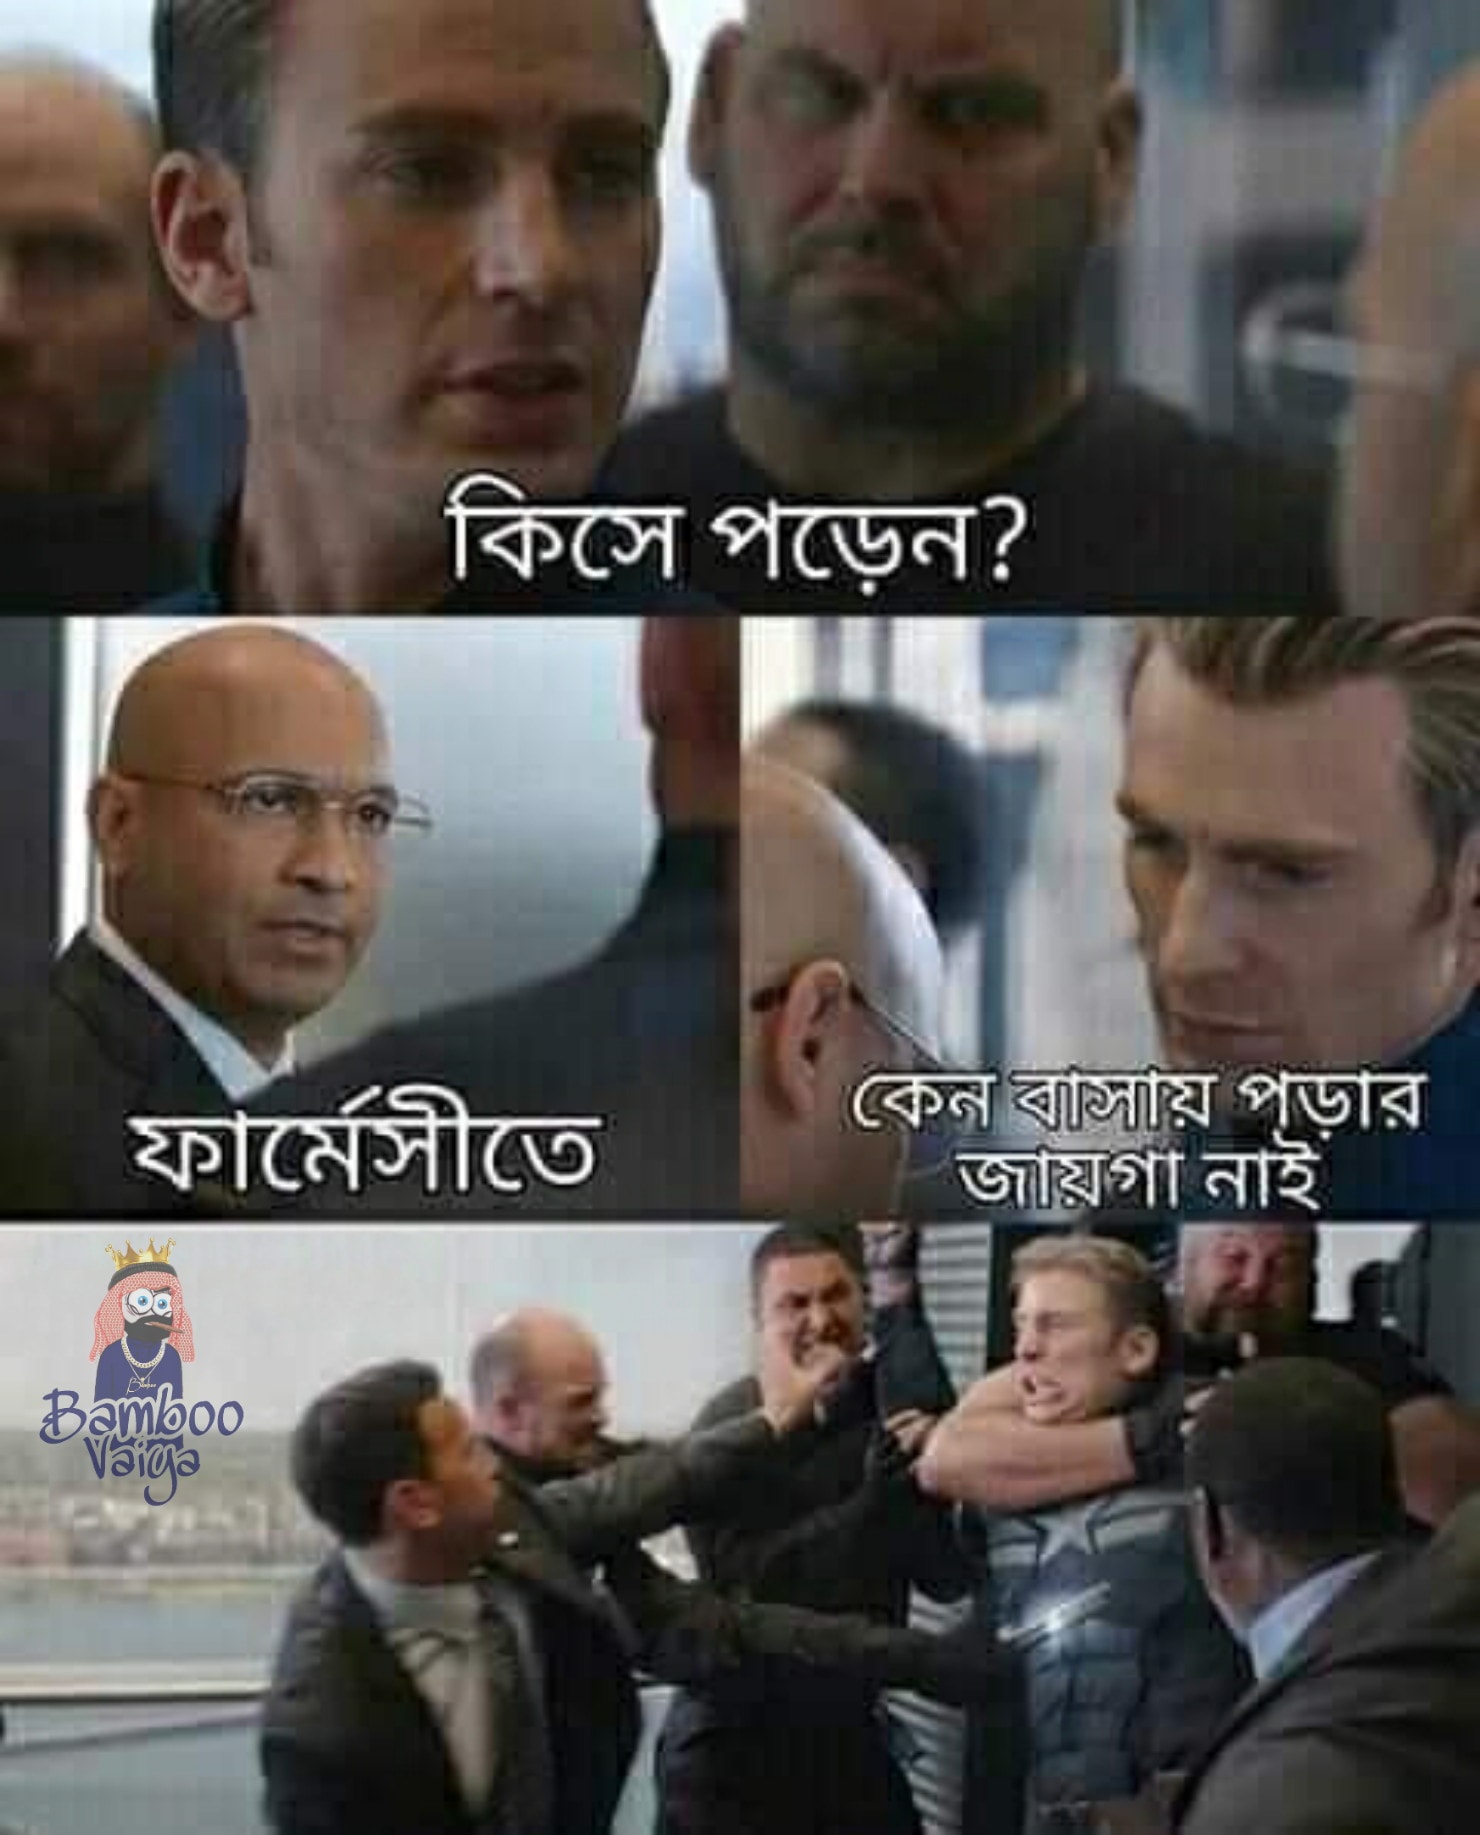
Caption: কিসে পড়েন ?   ফার্মেসীতে   কেন বাসায় পড়ার জায়গা নাই
Label: non-hate